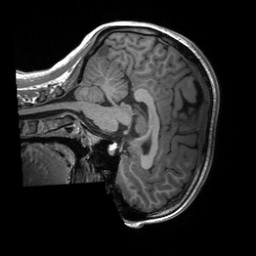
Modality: T1w
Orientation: sagittal
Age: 23
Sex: female
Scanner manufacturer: siemens
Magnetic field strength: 3 T
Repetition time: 2.3 s
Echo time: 0.00227 s